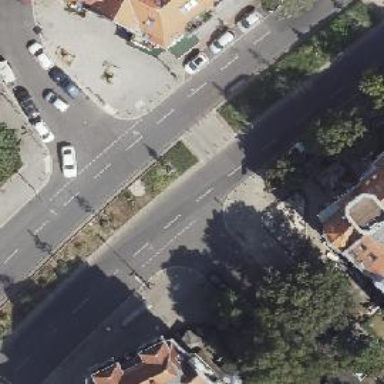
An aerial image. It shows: Asphalt footpath with unmarked crossing.